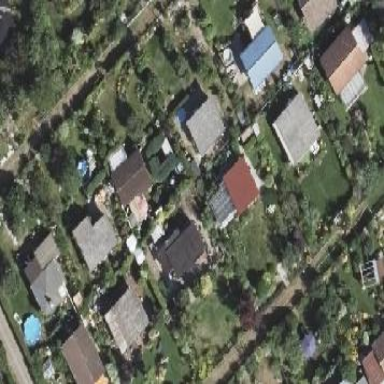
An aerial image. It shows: Plot within allotments.